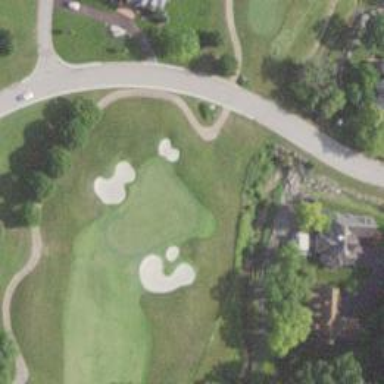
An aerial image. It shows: View of golf hole.